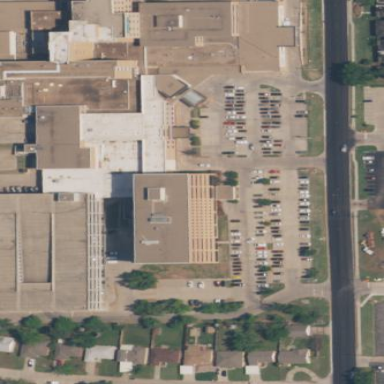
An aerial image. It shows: Hospital building.